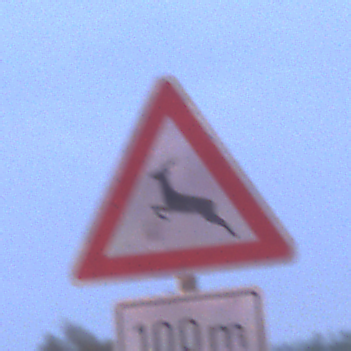
Verkehrszeichen: WildwechselRechts
Zusatzzeichen unten: Entfernungsangaben1
Umgebung: Outdoor, Urban
Tageszeit: Night
Wetter: PartlyCloudy
Licht: Artificial
Jahreszeit: NotSpecified
Kontrast: HighContrast